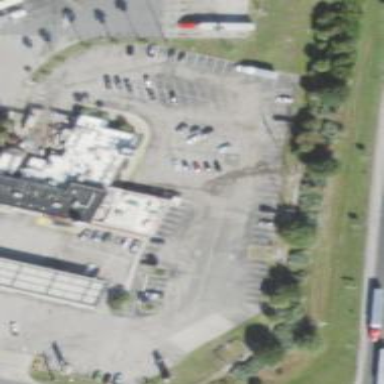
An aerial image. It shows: Commercial building housing convenience shop.